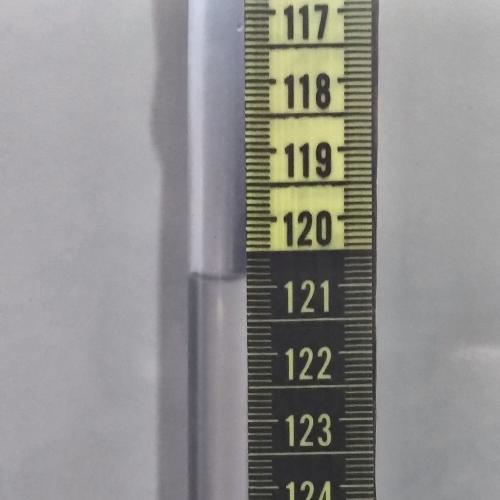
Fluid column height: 120.9 cm